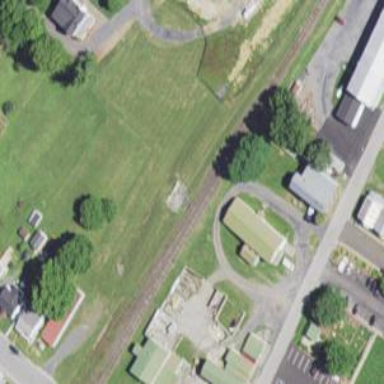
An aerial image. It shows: Abandoned railway.